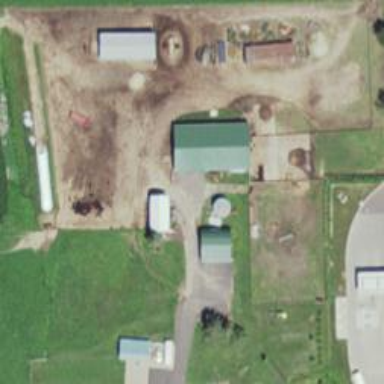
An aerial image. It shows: Farmyard area.